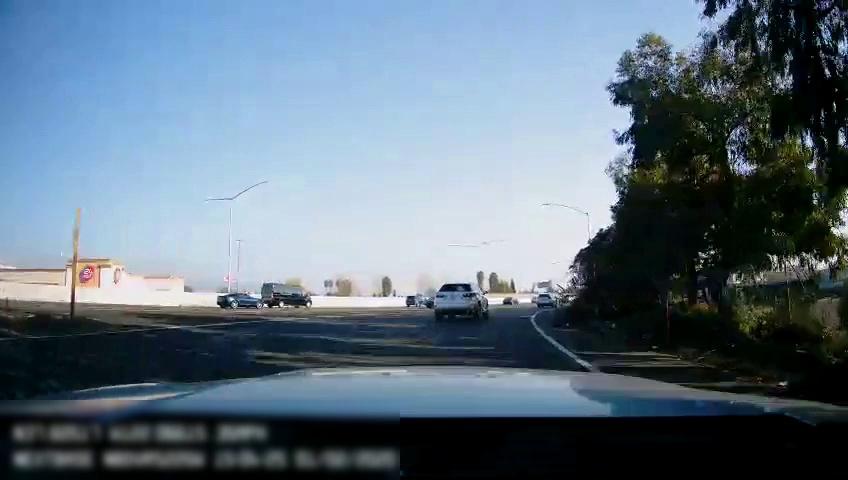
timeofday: Day
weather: Sunny
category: Drivable Space
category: Vehicles | SUV
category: Vehicles | SUV
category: Vehicles | Car
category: Vehicles | SUV
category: Vehicles | Car
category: Vehicles | Car
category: Vehicles | SUV
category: Vehicles | Car
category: Lanes | Current Lane
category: Lanes | Alternate Lane
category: Traffic | Signs